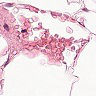
Metastatic tissue present: no